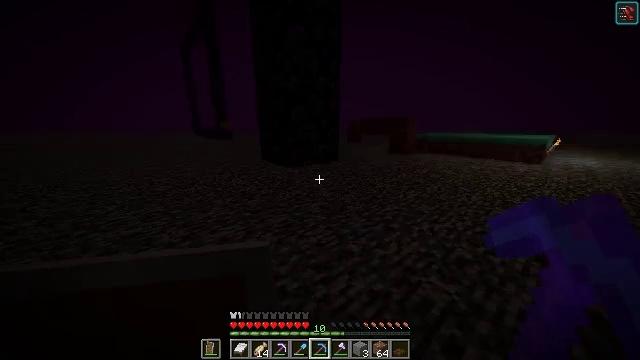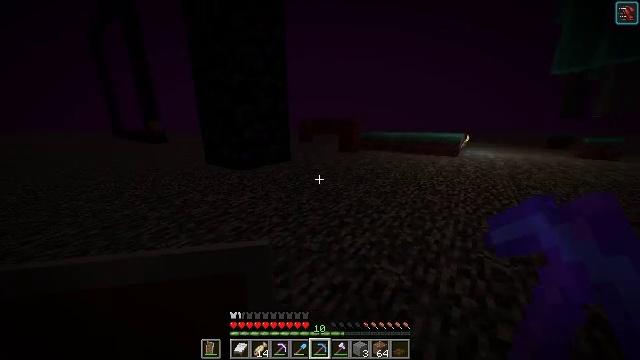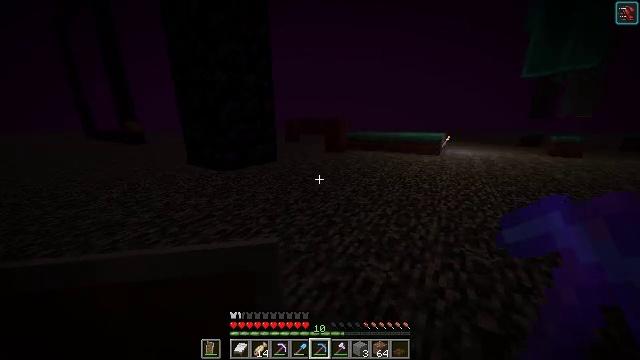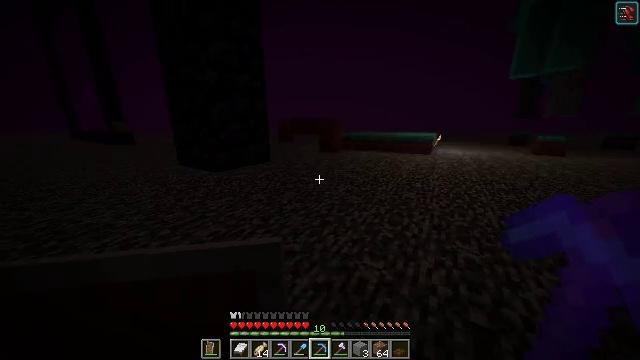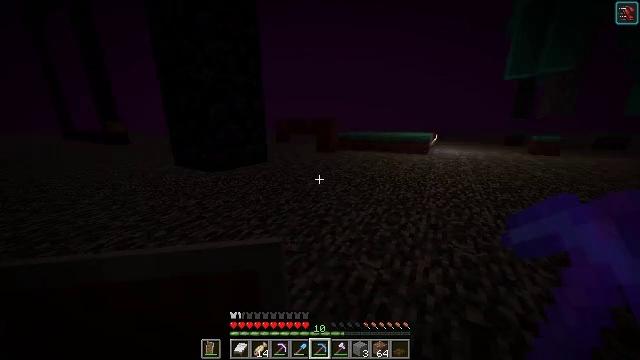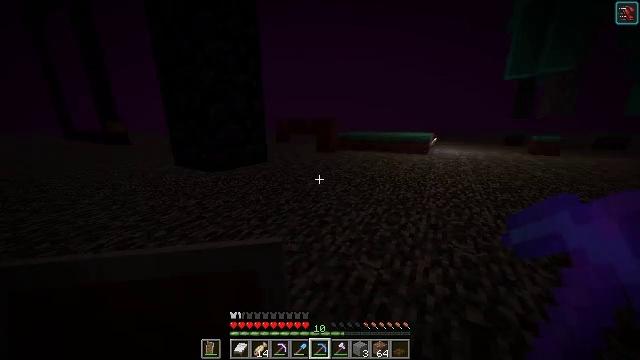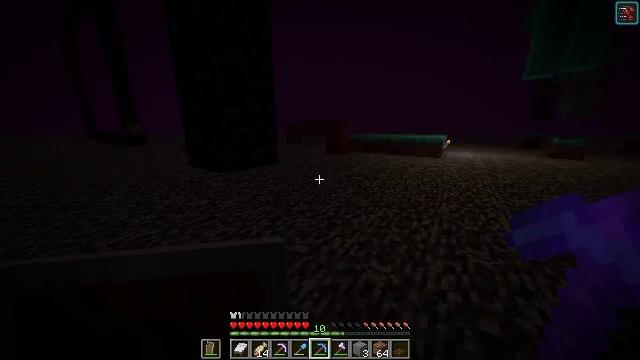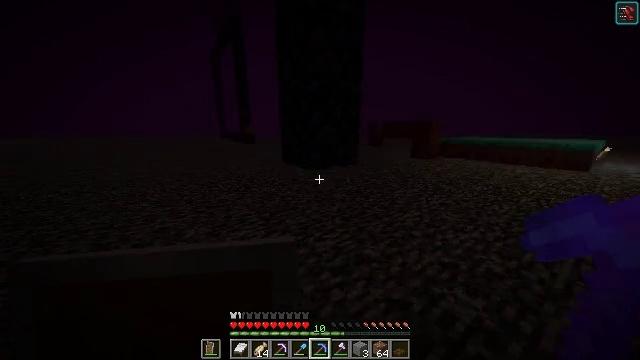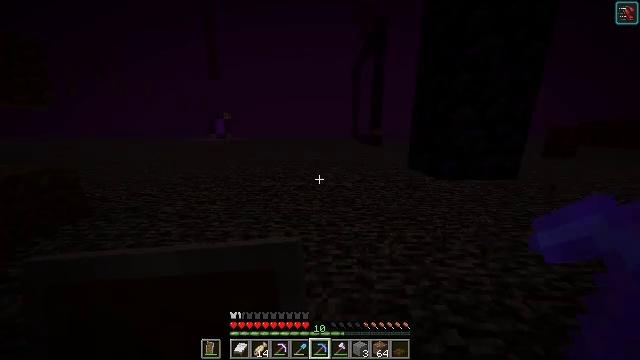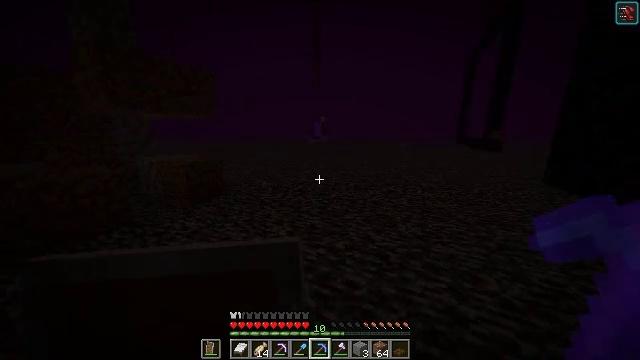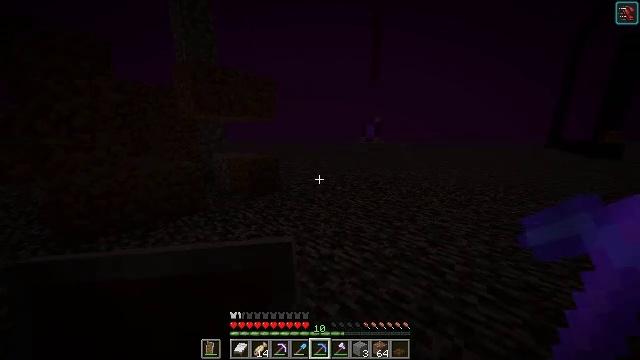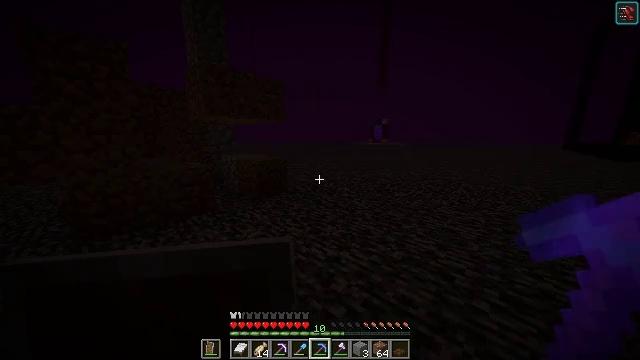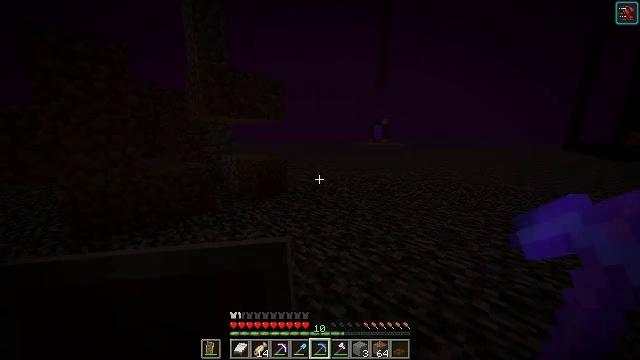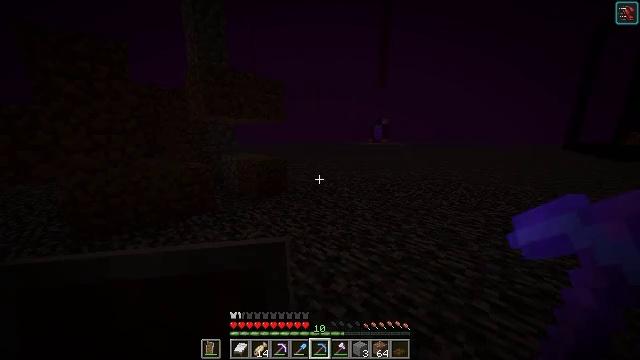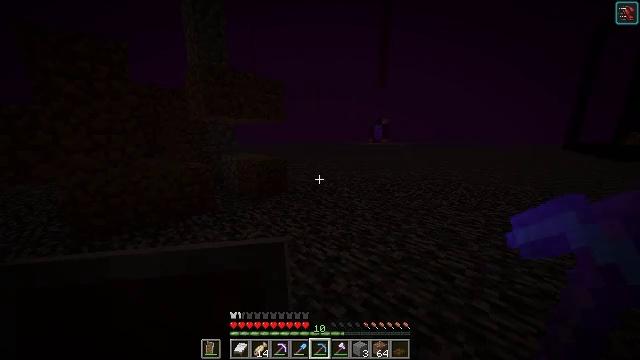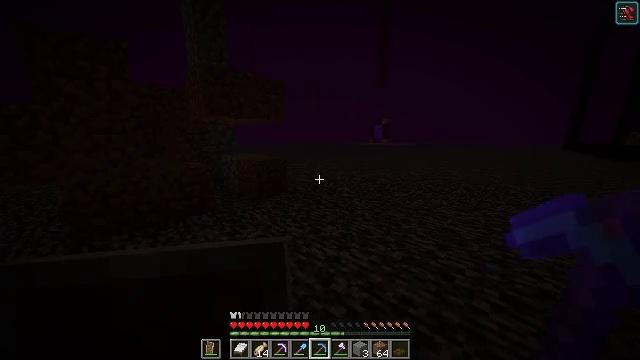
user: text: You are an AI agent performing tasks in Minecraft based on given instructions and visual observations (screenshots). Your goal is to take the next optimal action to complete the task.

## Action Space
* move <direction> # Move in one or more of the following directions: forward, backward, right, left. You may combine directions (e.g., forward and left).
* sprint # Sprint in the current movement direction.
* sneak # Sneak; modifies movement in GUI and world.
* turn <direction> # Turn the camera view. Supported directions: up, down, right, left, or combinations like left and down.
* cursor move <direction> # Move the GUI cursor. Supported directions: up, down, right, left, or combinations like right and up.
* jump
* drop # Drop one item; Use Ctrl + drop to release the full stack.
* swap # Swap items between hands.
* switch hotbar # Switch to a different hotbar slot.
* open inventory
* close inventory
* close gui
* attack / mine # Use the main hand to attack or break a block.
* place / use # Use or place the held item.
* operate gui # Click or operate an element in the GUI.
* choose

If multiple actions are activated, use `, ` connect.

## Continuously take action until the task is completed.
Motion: motion action
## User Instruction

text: Gather obsidian from a lava source.
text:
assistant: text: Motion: turn right
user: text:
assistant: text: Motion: turn right
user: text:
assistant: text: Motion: turn right
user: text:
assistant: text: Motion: no_op
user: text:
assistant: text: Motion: no_op
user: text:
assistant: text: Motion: turn left
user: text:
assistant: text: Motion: turn left
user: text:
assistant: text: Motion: turn left
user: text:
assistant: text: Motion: turn left
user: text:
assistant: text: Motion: turn left
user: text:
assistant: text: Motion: turn left
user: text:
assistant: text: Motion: no_op
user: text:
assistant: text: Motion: no_op
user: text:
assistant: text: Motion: no_op
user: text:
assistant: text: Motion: no_op
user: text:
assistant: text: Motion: no_op
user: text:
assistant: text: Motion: turn right
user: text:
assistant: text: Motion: turn right
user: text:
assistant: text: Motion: turn right
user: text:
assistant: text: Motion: turn right
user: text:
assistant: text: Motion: turn right
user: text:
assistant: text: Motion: turn right and up
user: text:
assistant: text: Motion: turn right
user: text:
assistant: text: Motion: turn right
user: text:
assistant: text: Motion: move forward, turn right and up
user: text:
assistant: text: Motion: move forward
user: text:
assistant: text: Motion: move forward
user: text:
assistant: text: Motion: move forward
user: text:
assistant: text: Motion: move forward
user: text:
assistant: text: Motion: move forward